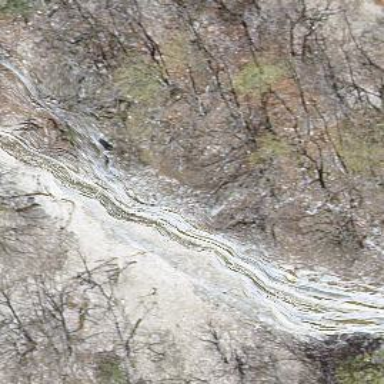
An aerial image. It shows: Landscape of bare rock.